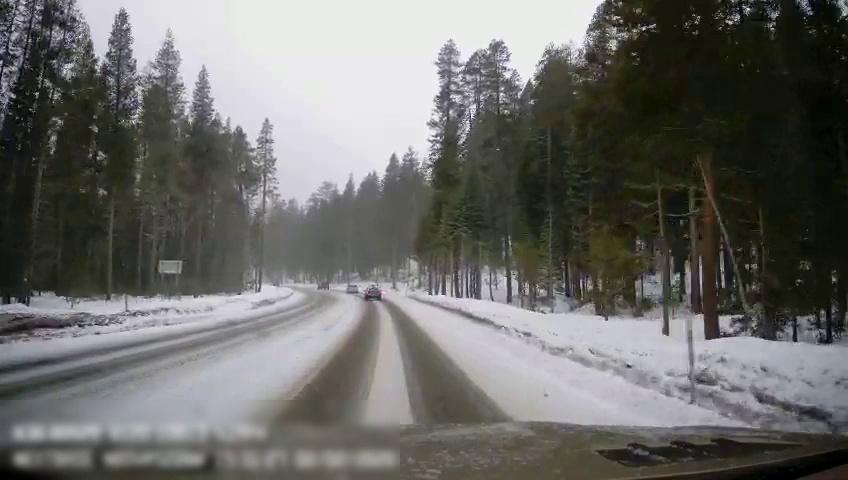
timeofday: Day
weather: Snowy
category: Drivable Space
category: Vehicles | SUV
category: Vehicles | Car
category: Vehicles | SUV